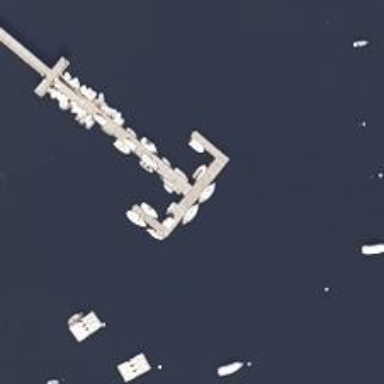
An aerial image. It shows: Man-made pier.